Question: Can someone please help how to add legend for "Covid-19 Cases" and "Sales Volume" ?
In the chart, red is "COVID-19 Cases" and blue is the "Sales Volume". Thanks in advance.

'''
# Create the chart
chart1 = alt.Chart(df_county).mark_line(color='red').encode(
x=alt.X('Date', title='Date'),
y=alt.Y('Cases', title='COVID-19 Cases'))
chart2 = alt.Chart(df_county).mark_line(color='blue').encode(
x=alt.X('Date', title='Date'),
y=alt.Y('Sale Volume', title='Sale Volume'))
chart = chart1 + chart2
'''
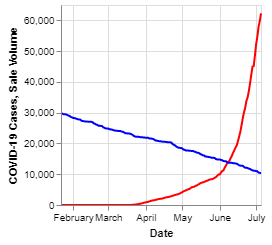
Answer: There is no way to add a legend without specifying an encoding that the legend will represent. The issue is discussed further here <URL>
See
<URL> for a similar question.
You can either use a <URL> without a legend.